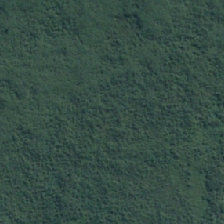
Land cover: herbaceous_freshwater_vege